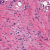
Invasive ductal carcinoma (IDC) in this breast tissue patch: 0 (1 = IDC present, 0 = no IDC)